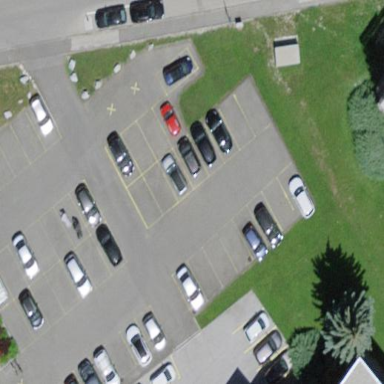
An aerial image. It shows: Parking area with surface.